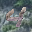
Label: 4